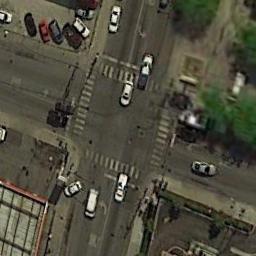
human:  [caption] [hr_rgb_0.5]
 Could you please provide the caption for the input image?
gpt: There are some cars at the intersection .

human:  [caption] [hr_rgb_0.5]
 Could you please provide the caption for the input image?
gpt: An intersection with normal traffic is between some buildings and a parking lot .

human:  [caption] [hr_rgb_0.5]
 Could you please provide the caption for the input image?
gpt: There are many cars in the parking lot next to the intersection .

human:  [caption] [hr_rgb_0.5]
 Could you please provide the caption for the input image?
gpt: There are many moving and waiting vehicles on the road at the intersection, And many cars are parked in the open space beside the intersection .

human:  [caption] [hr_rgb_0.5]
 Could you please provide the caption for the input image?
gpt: There are some white cars at the intersection .